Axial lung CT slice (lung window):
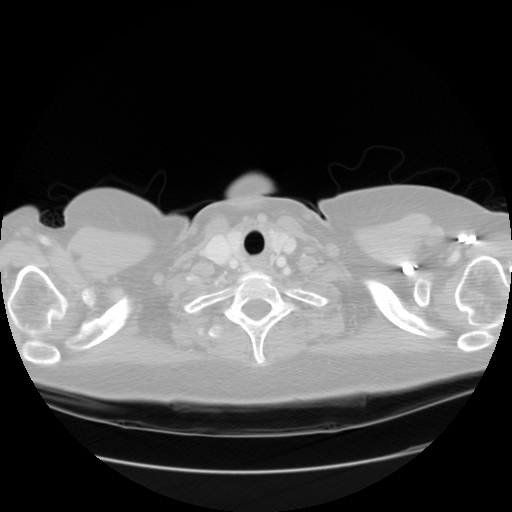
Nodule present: no